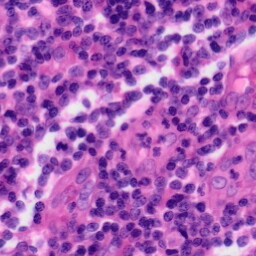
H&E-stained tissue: Tonsil